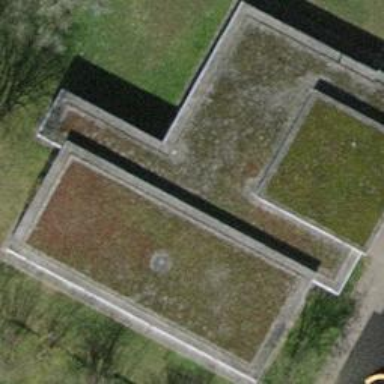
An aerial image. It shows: School building serving as kindergarten.